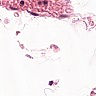
Metastatic tissue present: no